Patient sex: M
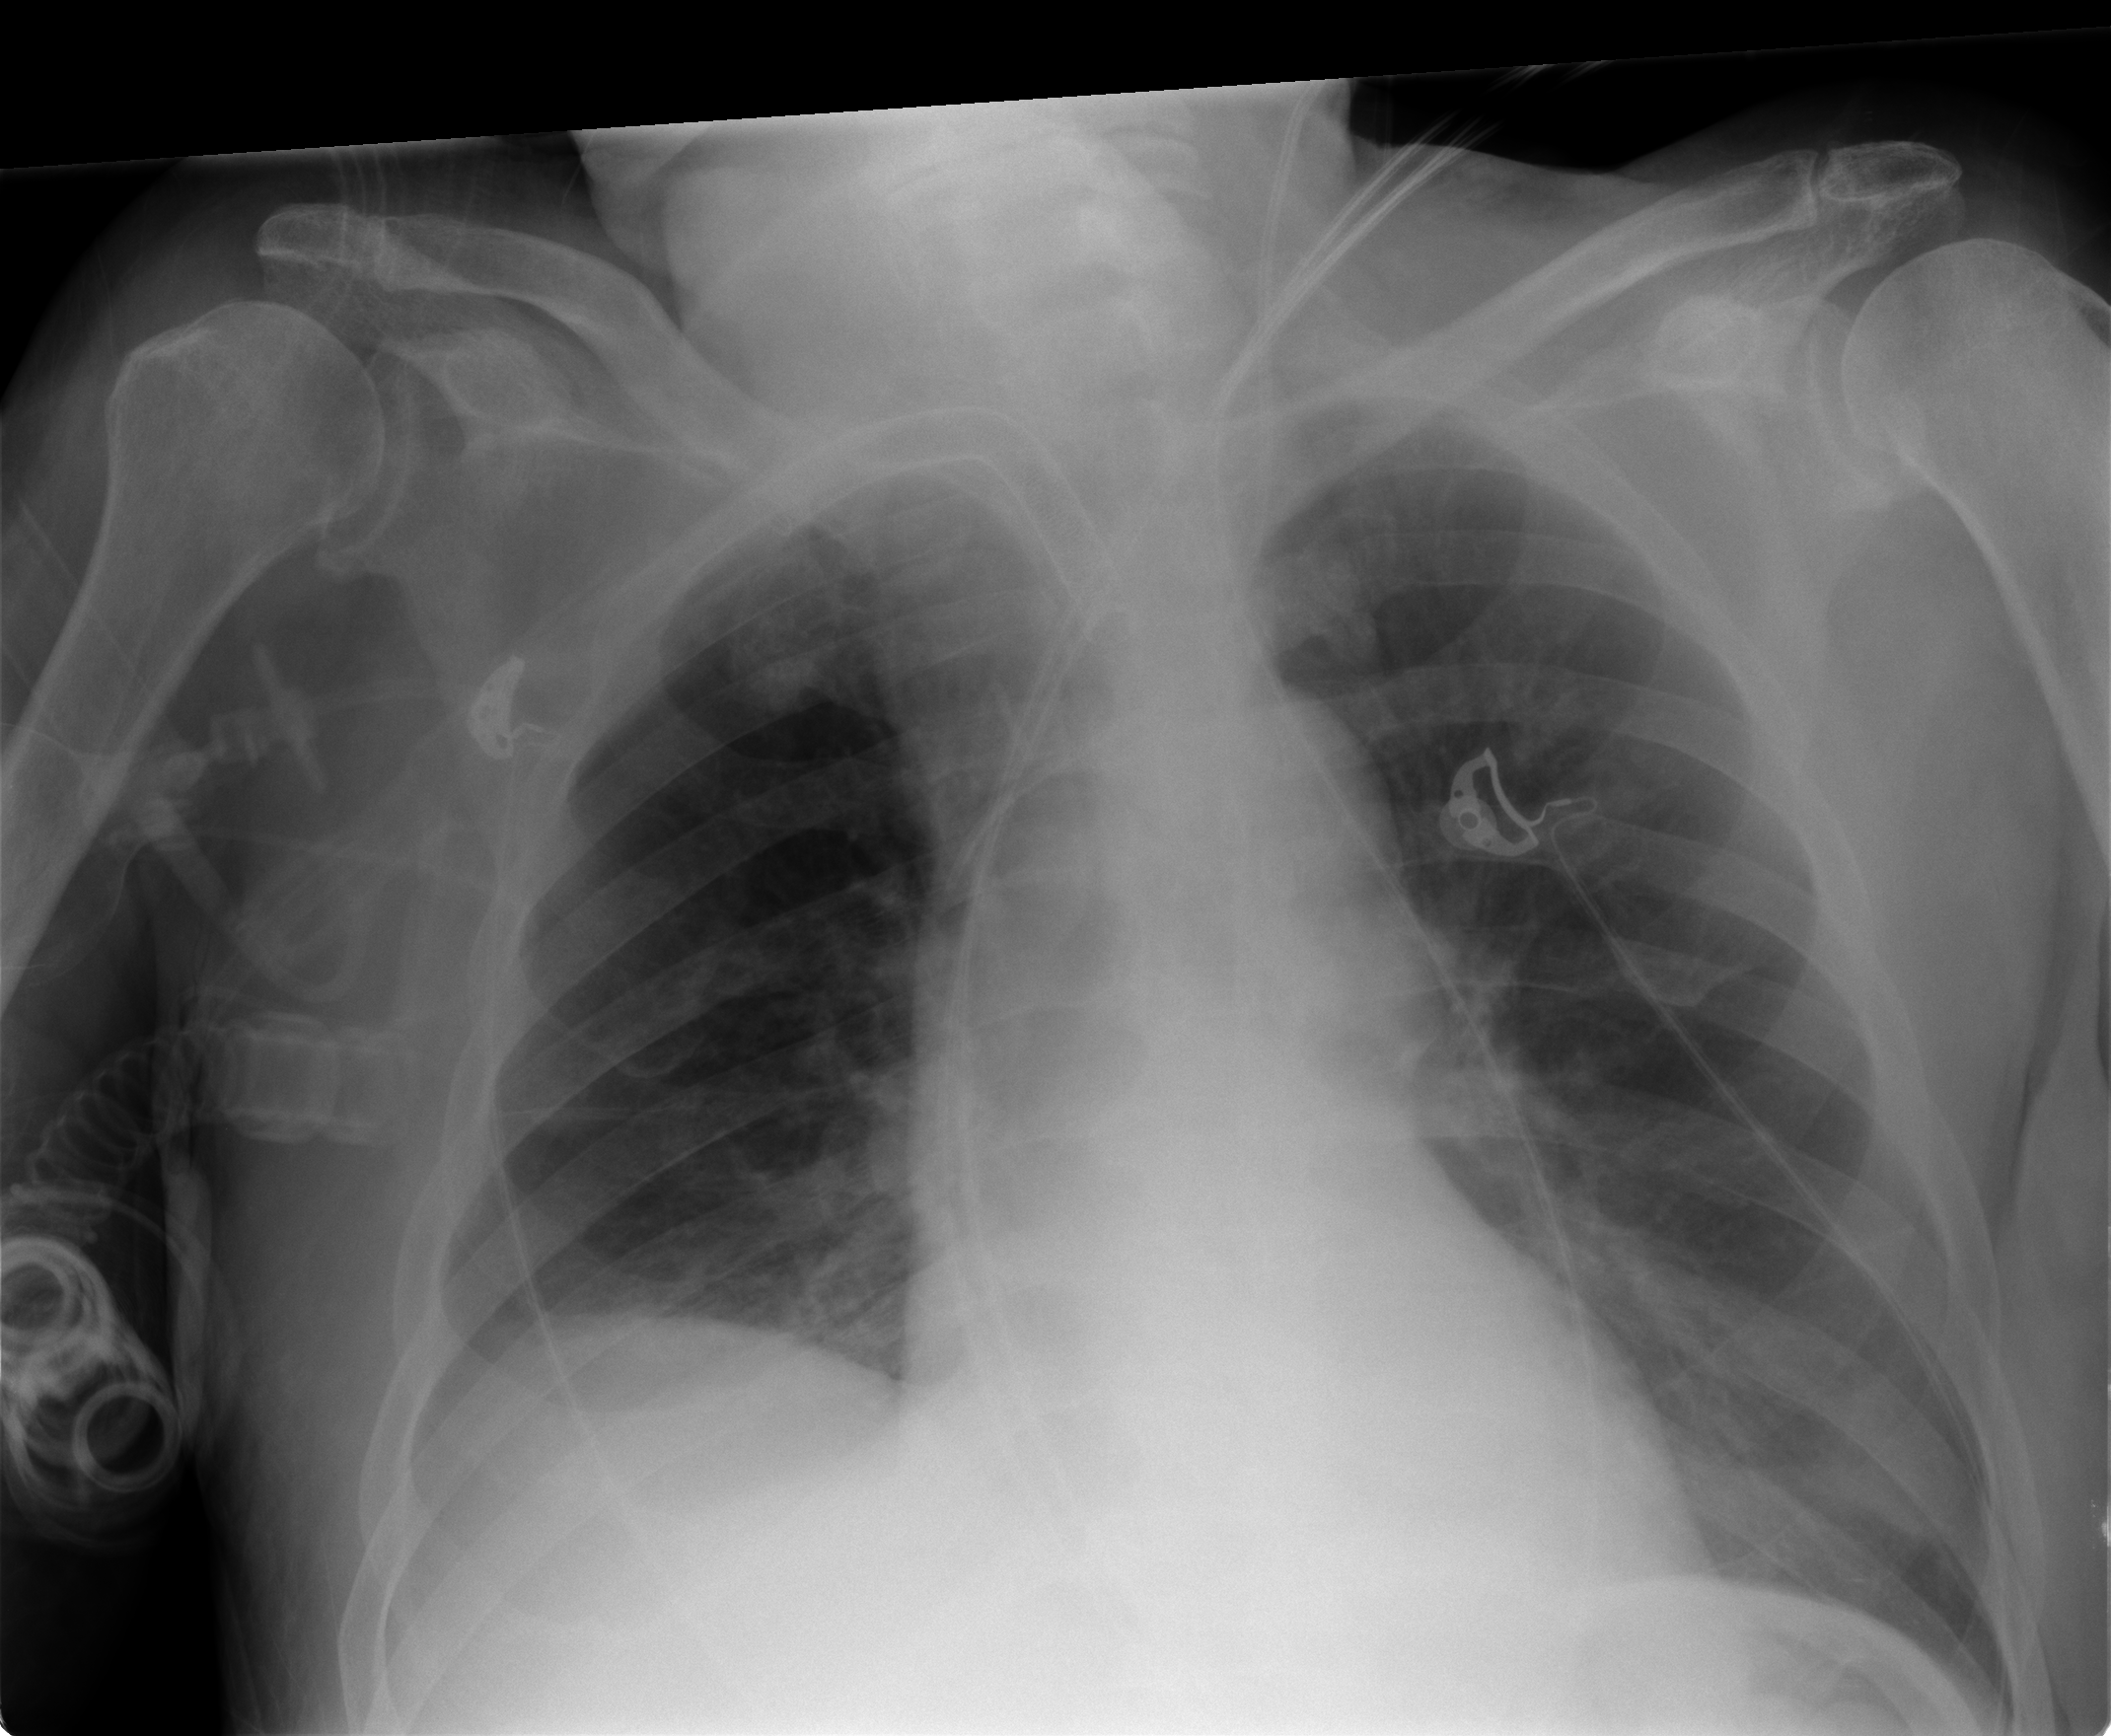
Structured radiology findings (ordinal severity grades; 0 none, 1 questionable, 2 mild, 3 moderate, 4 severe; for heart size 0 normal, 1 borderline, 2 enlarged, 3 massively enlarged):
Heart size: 1
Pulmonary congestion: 1
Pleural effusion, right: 1
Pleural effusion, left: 0
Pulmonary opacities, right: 0
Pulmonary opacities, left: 0
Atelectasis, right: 2
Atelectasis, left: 2